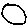
Label: circle